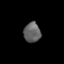
Tissue: lung
Cell type: Epithelial cells
Senescence score: 0.1692
Nuclear area (px): 328
Mean DAPI intensity: 98.741